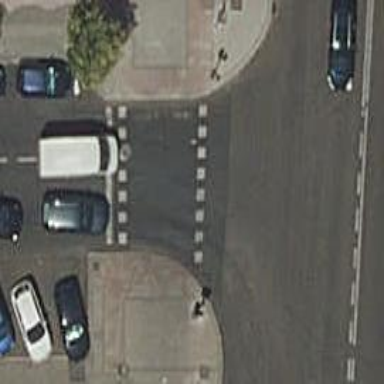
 there are traffic signals and zebra crossing."